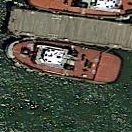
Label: civil